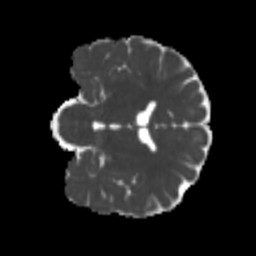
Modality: MD
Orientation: coronal
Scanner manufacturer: siemens
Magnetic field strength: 3 T
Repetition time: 4 s
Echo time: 0.0594 s